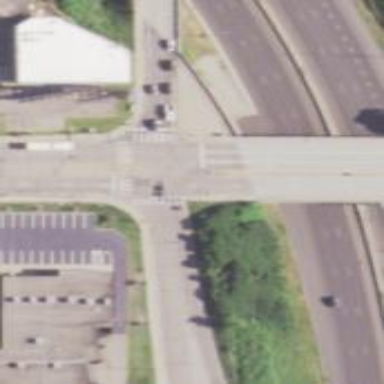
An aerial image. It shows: Secondary road with sidewalk on the left.